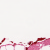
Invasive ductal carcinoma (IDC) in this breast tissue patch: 0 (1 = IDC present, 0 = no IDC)